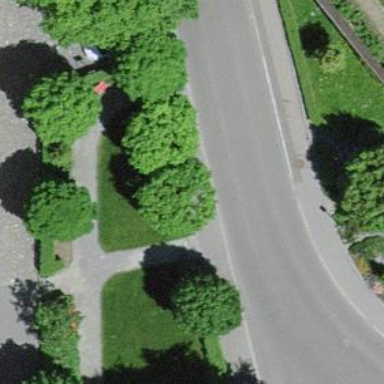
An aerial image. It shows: Cycle barrier.